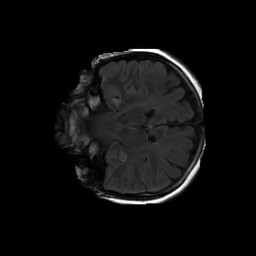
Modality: FLAIR
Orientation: coronal
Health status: ill
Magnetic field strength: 3 T